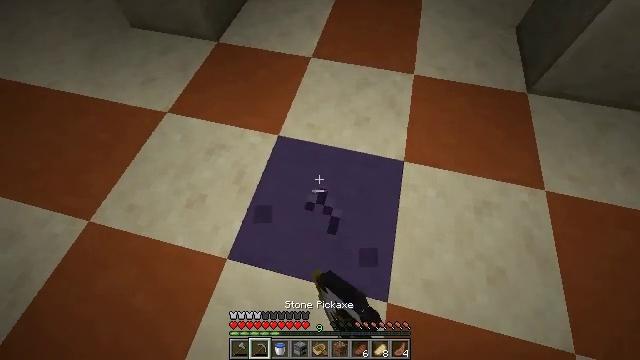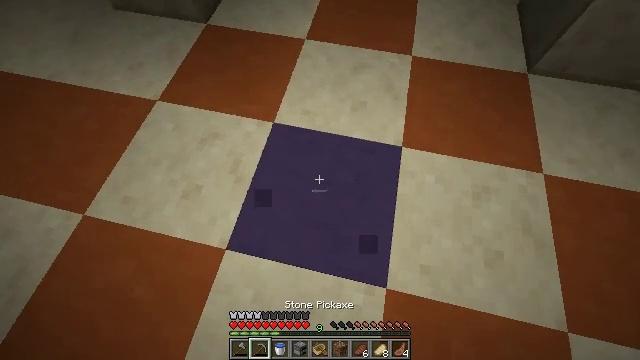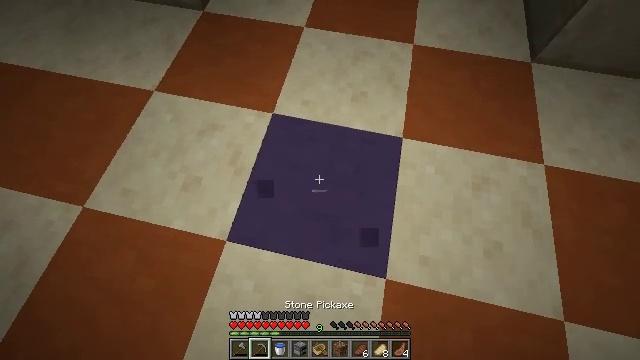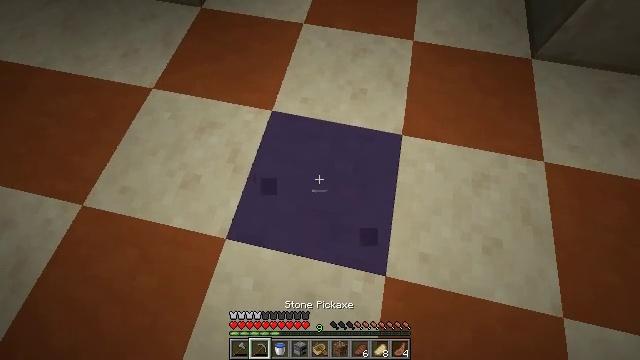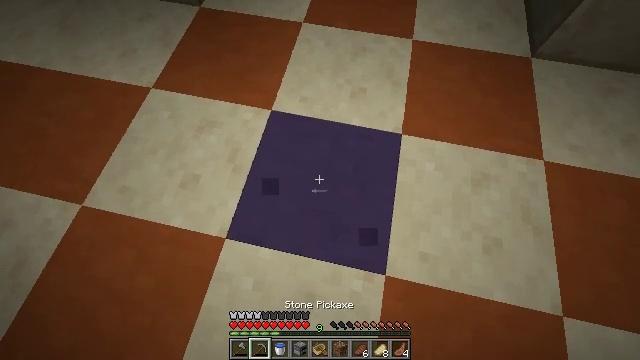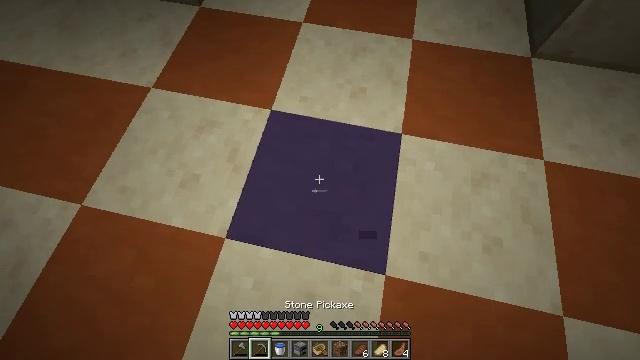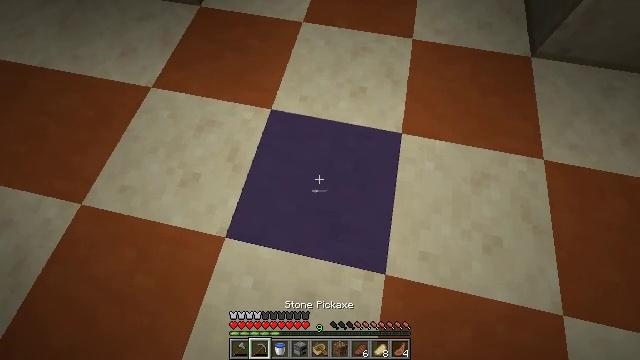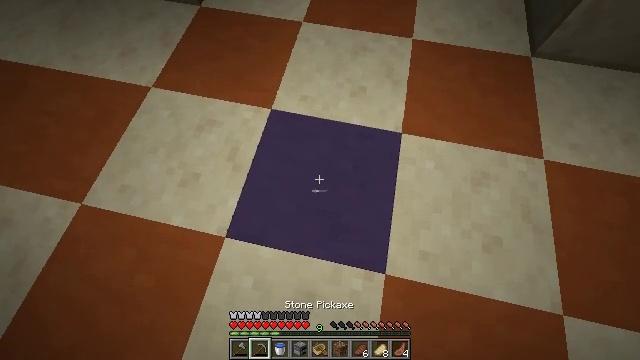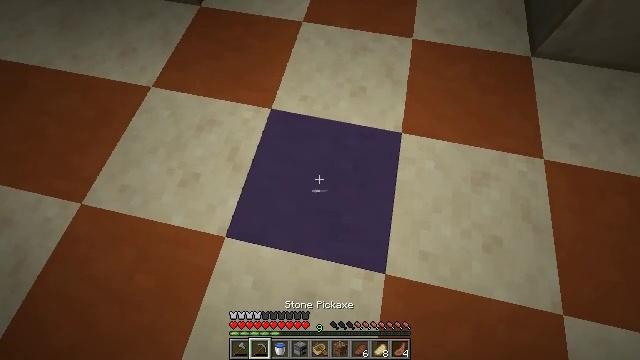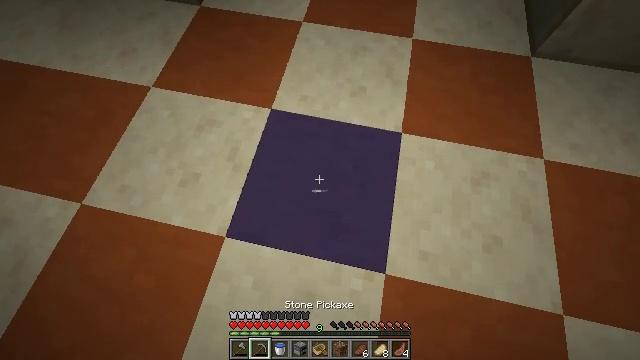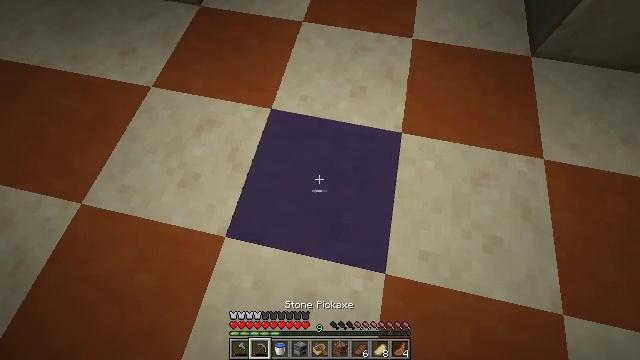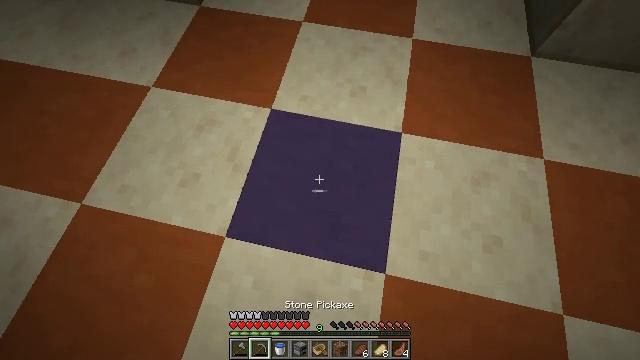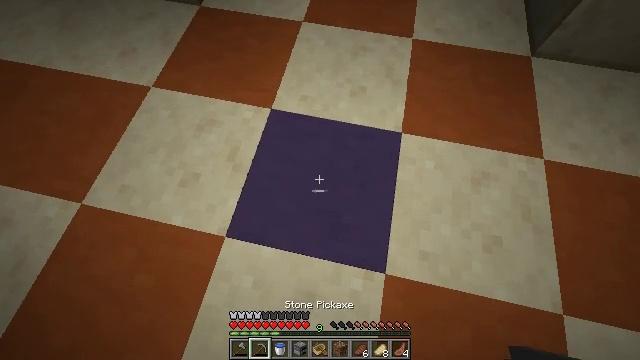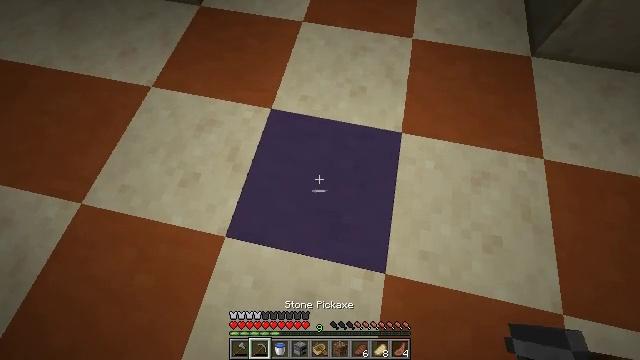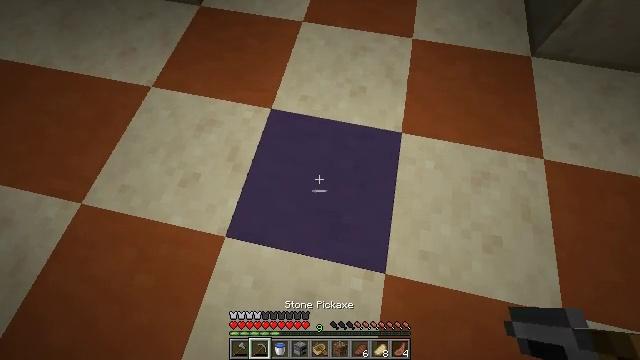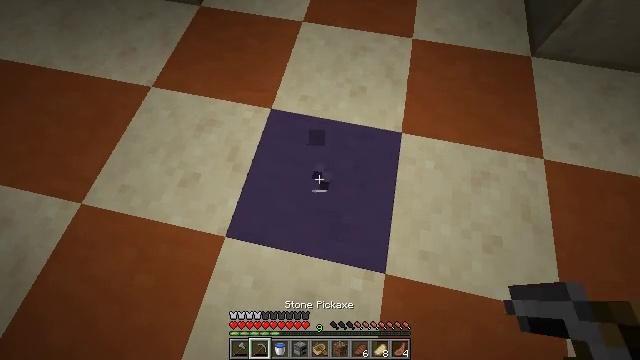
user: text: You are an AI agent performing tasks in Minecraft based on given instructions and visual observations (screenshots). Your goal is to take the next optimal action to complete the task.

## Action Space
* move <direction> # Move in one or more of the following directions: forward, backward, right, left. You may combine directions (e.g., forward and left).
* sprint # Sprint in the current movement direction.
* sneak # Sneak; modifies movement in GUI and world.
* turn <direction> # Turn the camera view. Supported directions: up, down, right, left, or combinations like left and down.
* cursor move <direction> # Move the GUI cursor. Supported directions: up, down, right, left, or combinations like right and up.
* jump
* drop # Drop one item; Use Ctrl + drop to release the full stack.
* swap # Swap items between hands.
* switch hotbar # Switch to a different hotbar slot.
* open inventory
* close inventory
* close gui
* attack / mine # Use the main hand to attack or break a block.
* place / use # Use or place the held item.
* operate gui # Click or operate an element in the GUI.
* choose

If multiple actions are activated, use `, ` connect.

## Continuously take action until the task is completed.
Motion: motion action
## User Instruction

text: Break the block of blue terracotta.
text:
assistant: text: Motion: turn right and down
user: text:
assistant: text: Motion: turn down
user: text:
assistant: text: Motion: no_op
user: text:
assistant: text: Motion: no_op
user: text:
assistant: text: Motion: no_op
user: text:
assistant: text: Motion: no_op
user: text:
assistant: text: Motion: no_op
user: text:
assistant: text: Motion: no_op
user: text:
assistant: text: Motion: no_op
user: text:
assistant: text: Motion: no_op
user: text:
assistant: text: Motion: no_op
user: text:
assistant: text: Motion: no_op
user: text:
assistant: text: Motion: no_op
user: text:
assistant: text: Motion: no_op
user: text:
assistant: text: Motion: attack / mine
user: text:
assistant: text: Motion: attack / mine
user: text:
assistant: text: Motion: turn up
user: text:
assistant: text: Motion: turn up
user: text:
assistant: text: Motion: no_op
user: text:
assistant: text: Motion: turn right and down
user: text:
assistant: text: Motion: turn down
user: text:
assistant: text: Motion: no_op
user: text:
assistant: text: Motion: no_op
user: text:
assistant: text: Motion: no_op
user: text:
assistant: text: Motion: attack / mine
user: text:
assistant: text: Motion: attack / mine
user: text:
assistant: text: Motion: attack / mine
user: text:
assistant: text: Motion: attack / mine
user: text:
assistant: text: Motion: attack / mine
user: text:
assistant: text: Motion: attack / mine